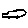
Label: car